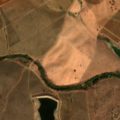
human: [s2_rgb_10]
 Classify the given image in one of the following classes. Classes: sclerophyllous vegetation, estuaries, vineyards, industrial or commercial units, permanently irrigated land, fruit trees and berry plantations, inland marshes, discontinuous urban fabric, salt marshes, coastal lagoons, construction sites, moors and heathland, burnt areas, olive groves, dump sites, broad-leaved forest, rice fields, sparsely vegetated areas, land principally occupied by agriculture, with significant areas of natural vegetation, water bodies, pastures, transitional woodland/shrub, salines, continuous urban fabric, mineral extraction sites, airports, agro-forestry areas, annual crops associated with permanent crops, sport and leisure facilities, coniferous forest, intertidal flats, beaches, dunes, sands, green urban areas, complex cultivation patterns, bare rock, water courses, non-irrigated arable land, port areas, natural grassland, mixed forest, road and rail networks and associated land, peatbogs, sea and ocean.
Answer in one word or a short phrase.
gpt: non-irrigated arable land, olive groves